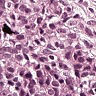
Metastatic tissue present: yes